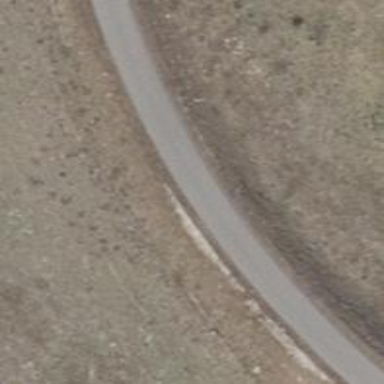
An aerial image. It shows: Unclassified road with asphalt surface and embankment.